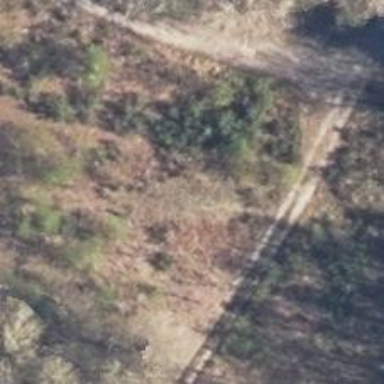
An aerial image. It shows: Abandoned spur railway.